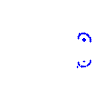
Particle: proton